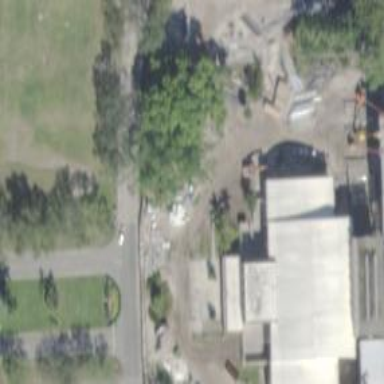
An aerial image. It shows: Arts center housed in building.